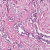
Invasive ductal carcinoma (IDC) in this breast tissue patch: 1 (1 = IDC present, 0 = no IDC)